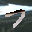
Label: 7